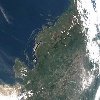
Label: land